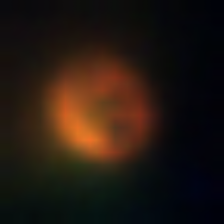
Taxon: NanoPlankton
Group: Other